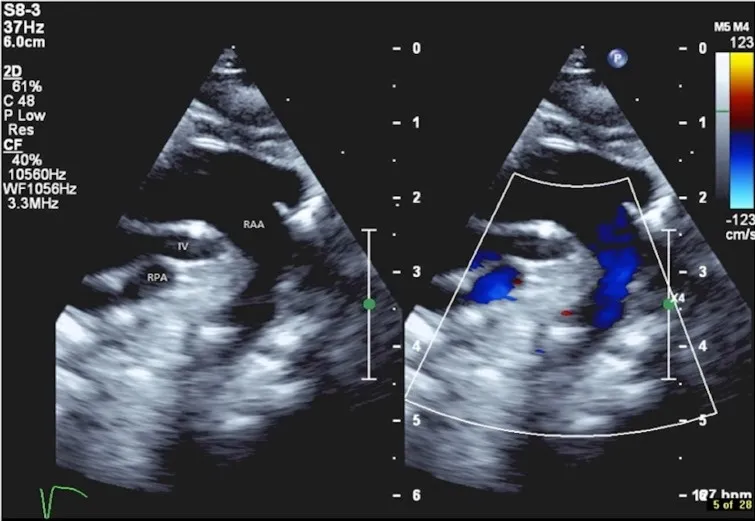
Echocardiography showing the retro-aortic position of the innominate vein (IV), positioned between the right aortic arch (RAA) and the right pulmonary artery (RPA).
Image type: radiology (ultrasound)